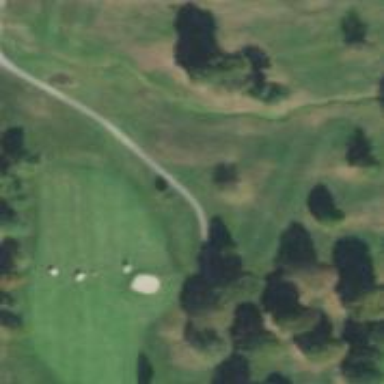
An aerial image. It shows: Pathway for golfing.